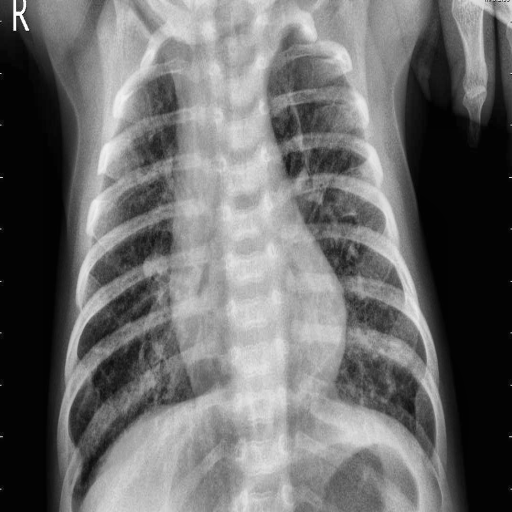
Finding: PNEUMONIA